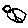
Label: bird